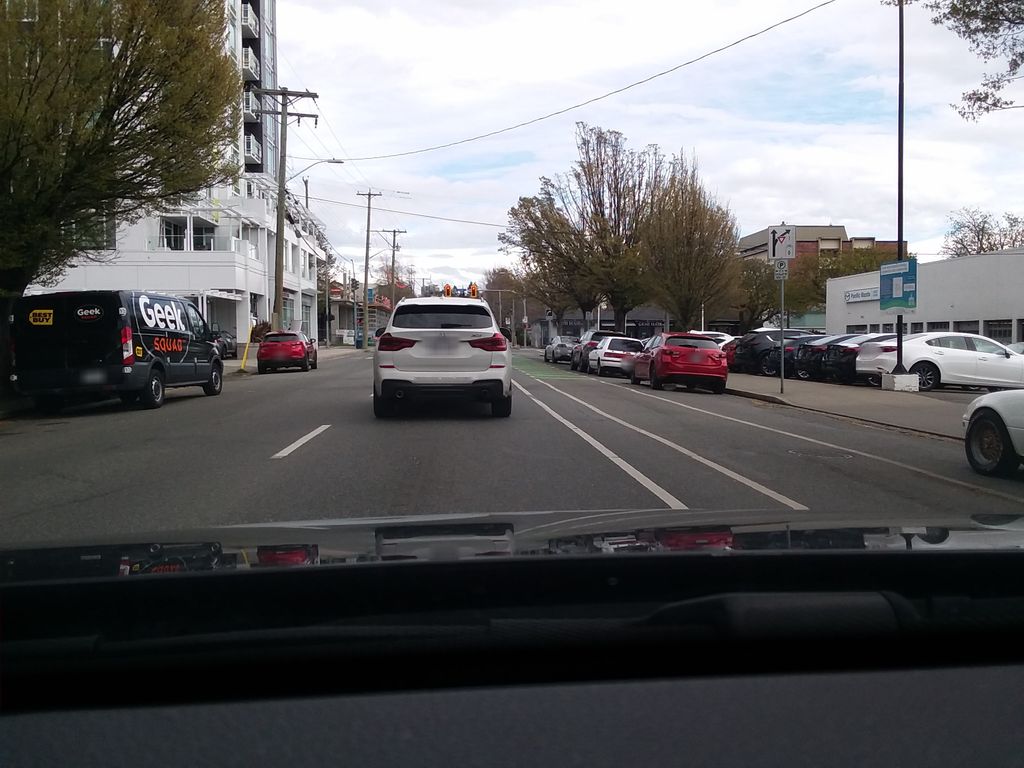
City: victoria